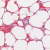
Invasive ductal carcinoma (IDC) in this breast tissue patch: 0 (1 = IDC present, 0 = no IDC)